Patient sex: M
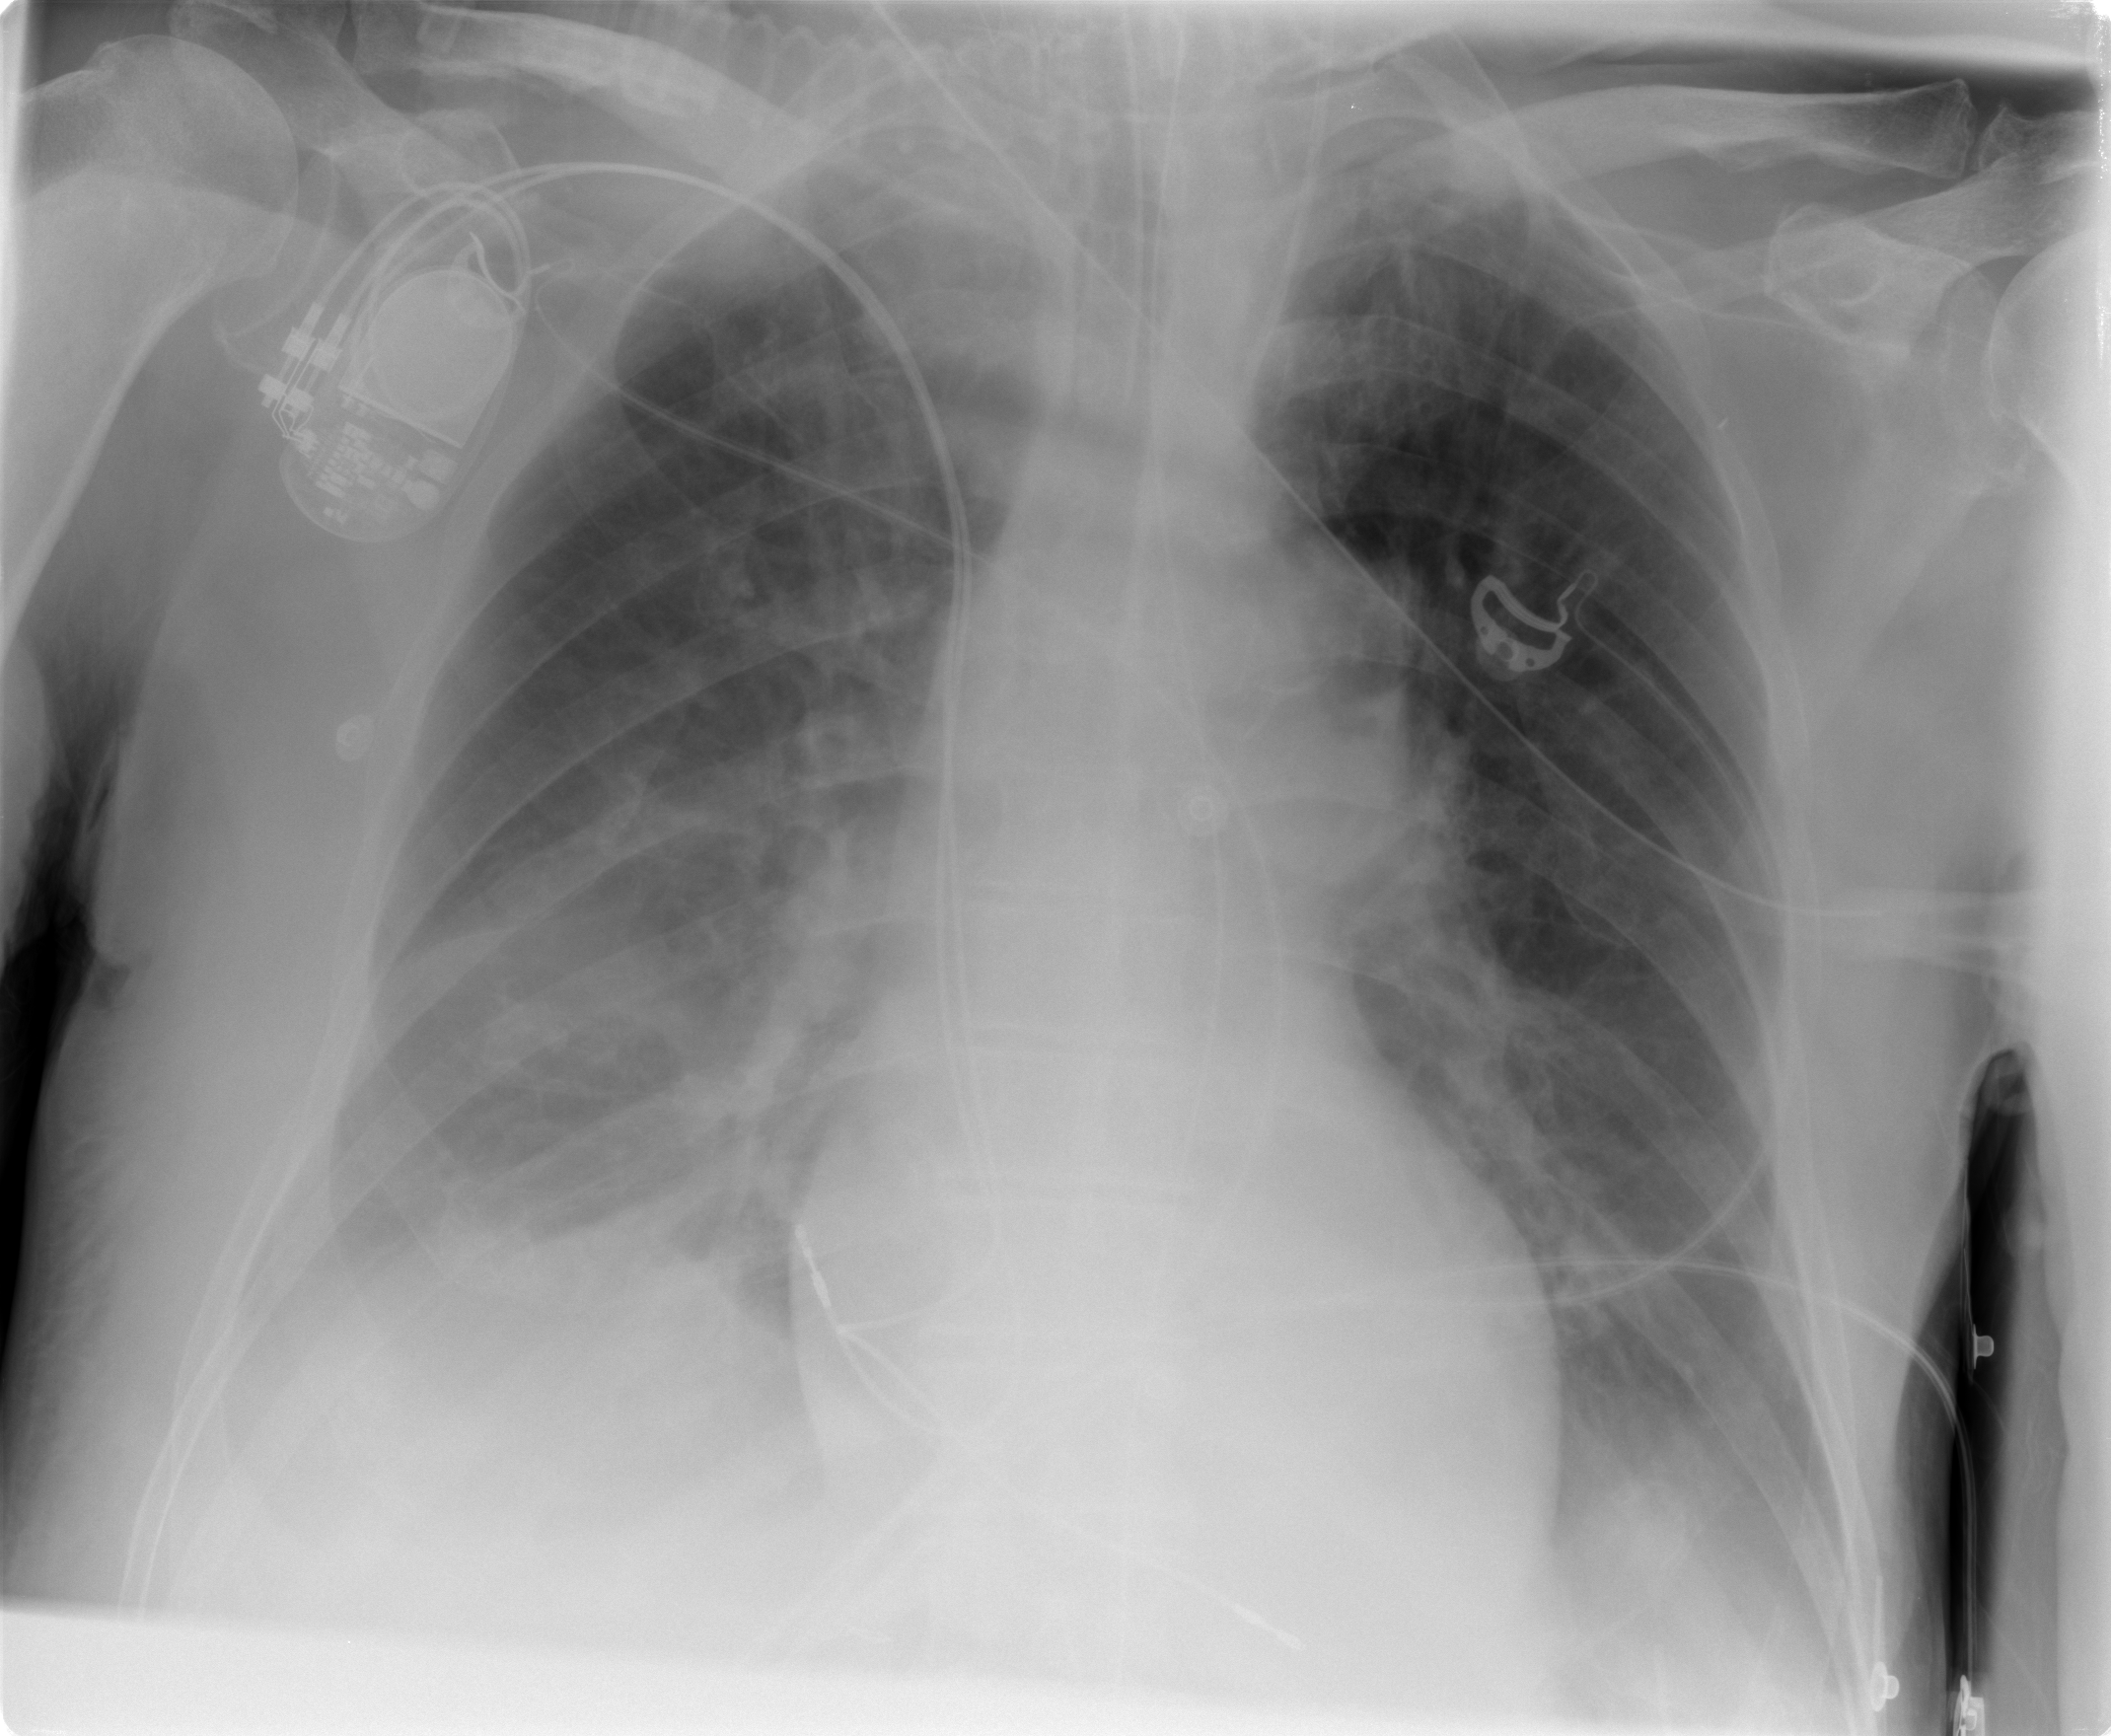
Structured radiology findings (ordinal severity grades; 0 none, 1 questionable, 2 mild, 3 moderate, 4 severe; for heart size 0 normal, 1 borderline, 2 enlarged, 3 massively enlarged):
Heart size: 0
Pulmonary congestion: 0
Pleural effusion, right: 2
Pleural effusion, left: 0
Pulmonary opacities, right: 0
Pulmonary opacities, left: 0
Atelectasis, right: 2
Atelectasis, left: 0